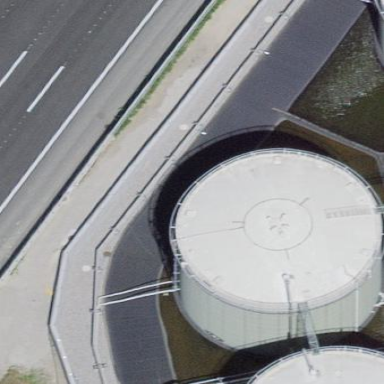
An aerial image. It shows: Storage tank that is man-made.